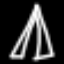
Label: The Eiffel Tower